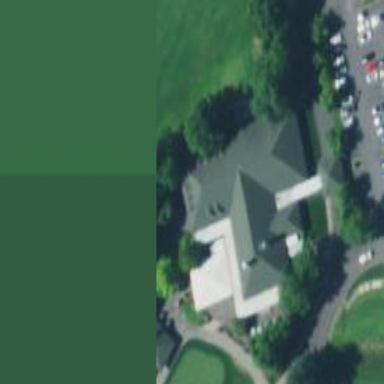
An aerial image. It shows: Clubhouse for golf.